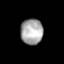
Tissue: prostate
Cell type: T cells
Senescence score: 0.2883
Nuclear area (px): 559
Mean DAPI intensity: 168.428